Here is a 2-D grayscale rendering of raw bearing vibration samples (signal-to-image). Determine the bearing's health state. Answer with exactly one of: normal, inner_race, outer_race, ball.
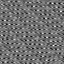
Answer: outer_race